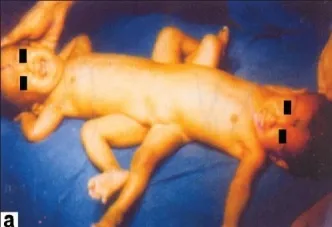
Photographs of the twins at first presentation.
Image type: medical_photograph (other_medical_photograph)